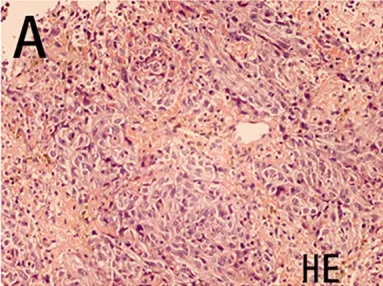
Right paraventricular mass biopsy (200x). The H&E stain (A, B) showed poorly differentiated carcinoma infiltration in fibrous tissue.
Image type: pathology (h&e)